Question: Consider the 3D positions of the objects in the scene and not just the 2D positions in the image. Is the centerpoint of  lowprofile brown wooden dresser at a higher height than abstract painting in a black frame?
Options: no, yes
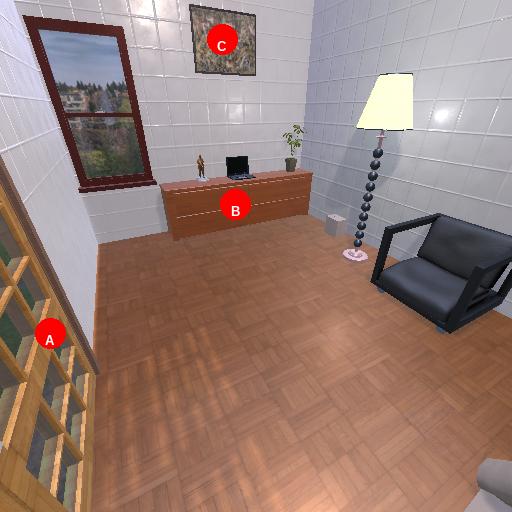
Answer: no